一年级 · 逻辑题
小朋友哪只手拿着数字卡片?
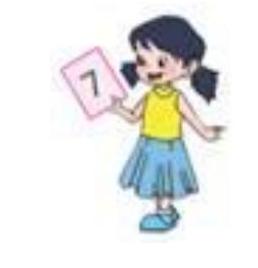
A. 左手
    B. 右手

答案: B